Question: I purchased a windows hosting and a domain now when i build my code and upload it to server and try to access that then following list appears

and i cannot view the website . What could be the problem . Please guide me and thanks
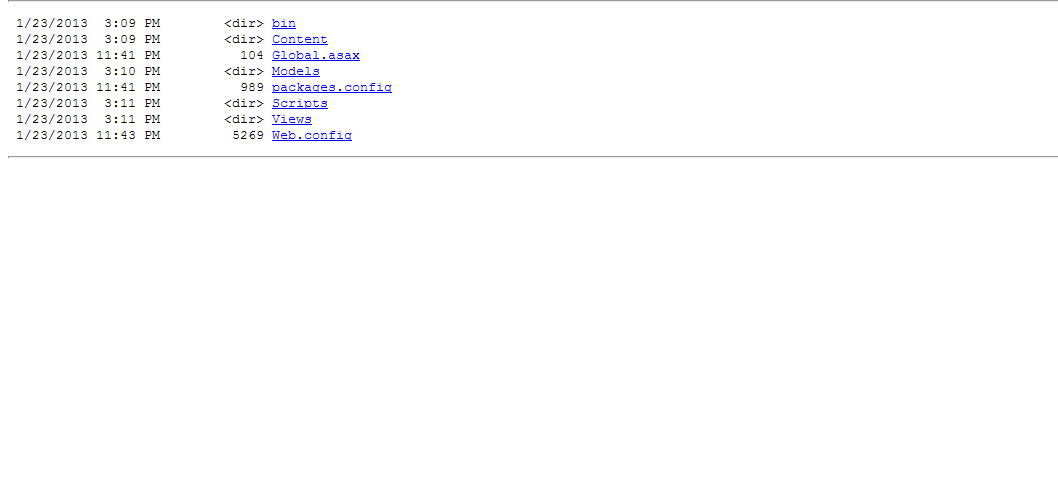
Answer: Try adding the file name to the URL in your browser's address line. If that works, then the server is not recognizing that as the default file name. You can set up the server to do that.
Default.aspx is normally the default file name for asp.net. If you don't have a file named that, you can either rename one or append the file name to the URL.